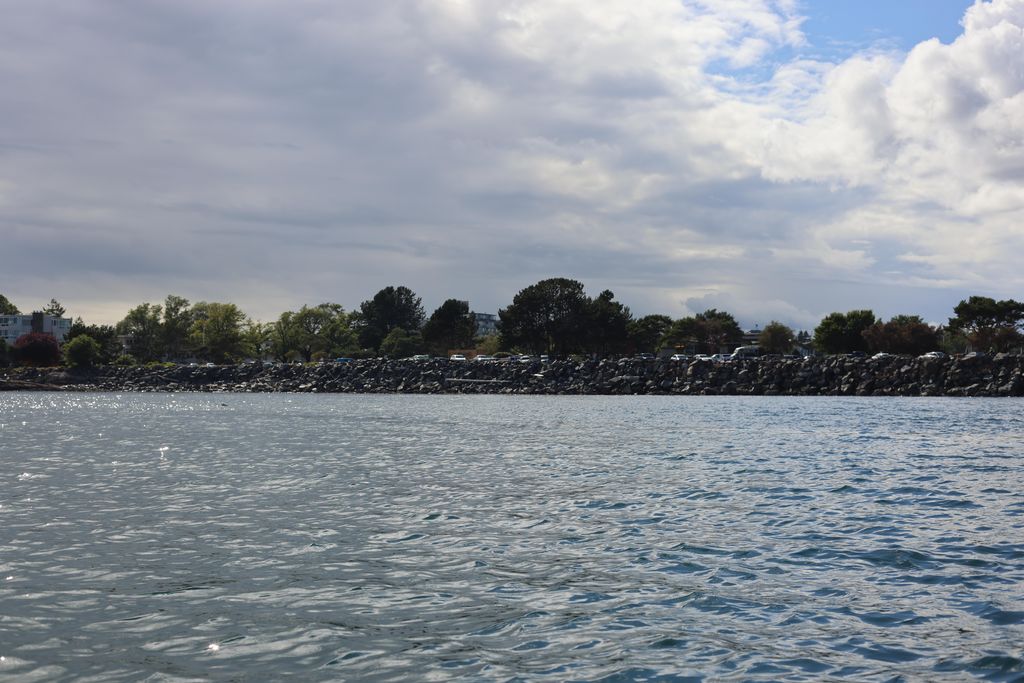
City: victoria